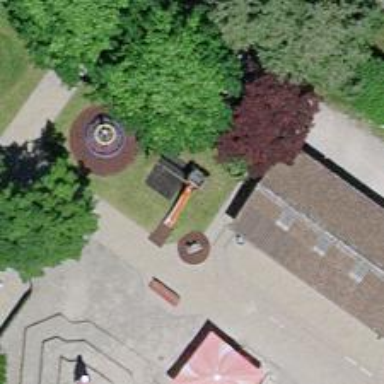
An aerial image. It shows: Playground featuring slide.